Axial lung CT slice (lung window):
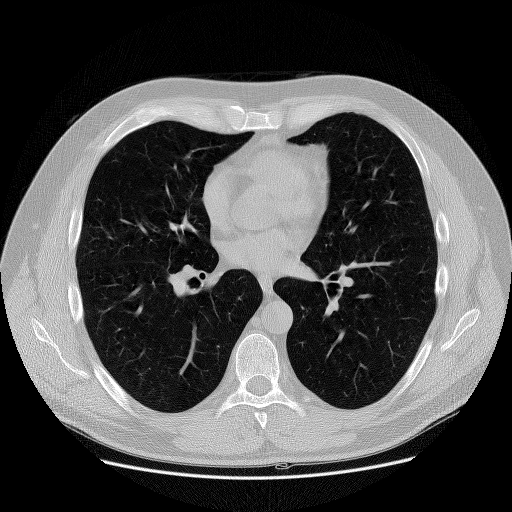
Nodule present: no